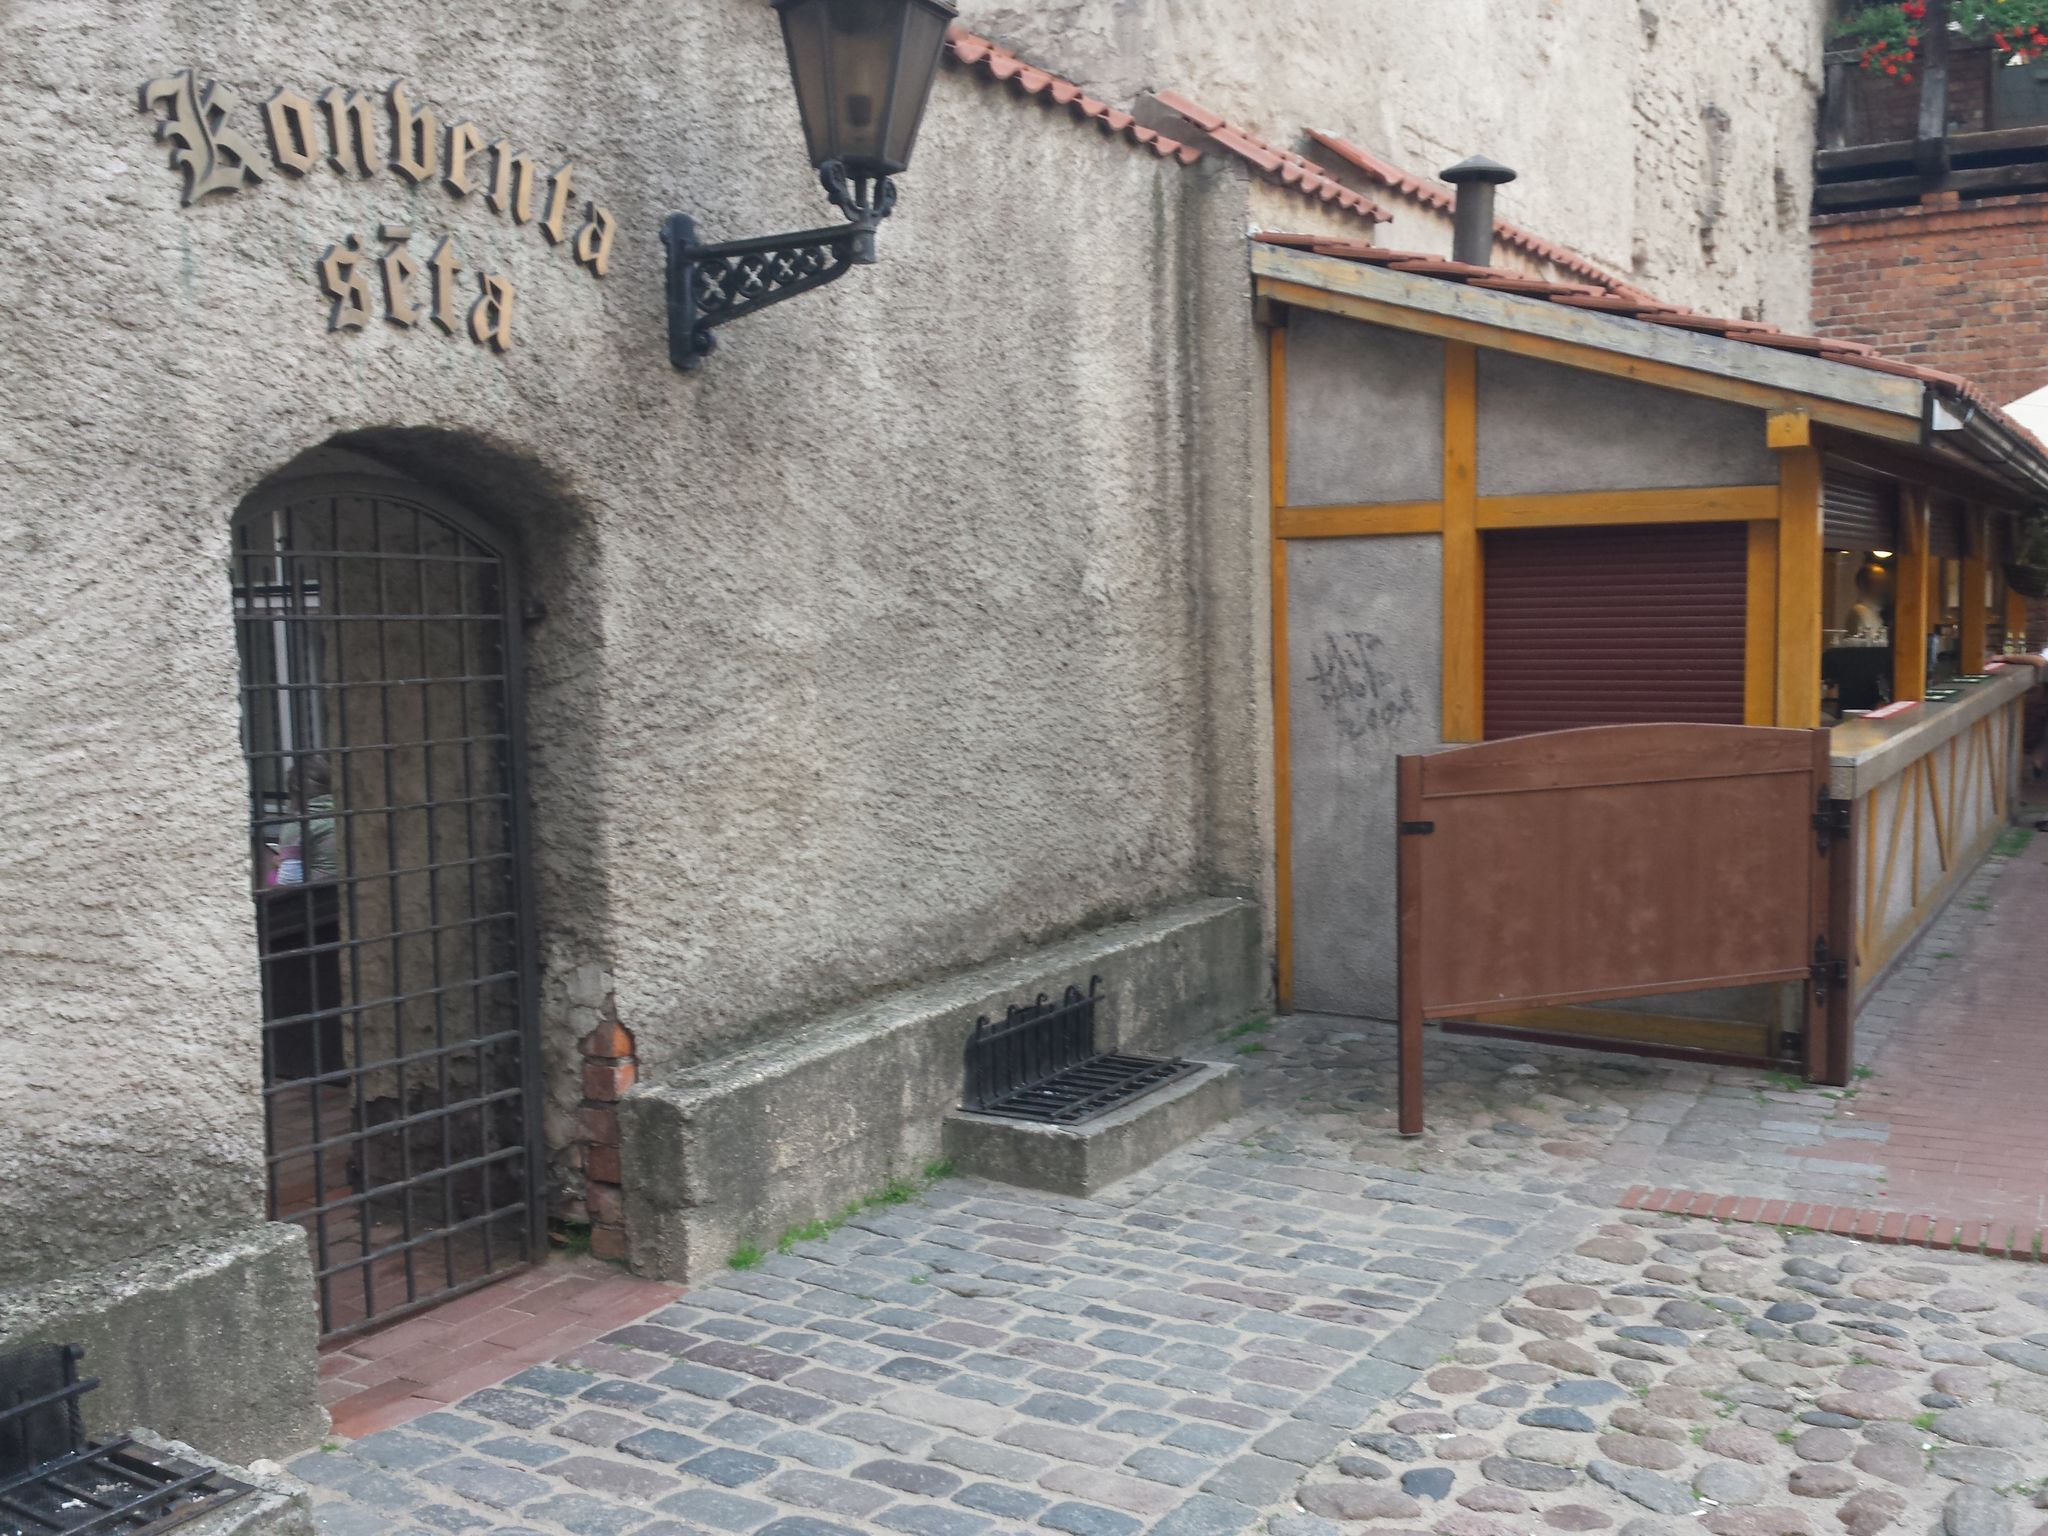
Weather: clear
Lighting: day
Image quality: good
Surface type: walking surface
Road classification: footway, pedestrian, living_street
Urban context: urban centre
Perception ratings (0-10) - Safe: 1.34, Lively: 5.25, Beautiful: 6.18, Boring: 2.3, Depressing: 8.26, Wealthy: 7